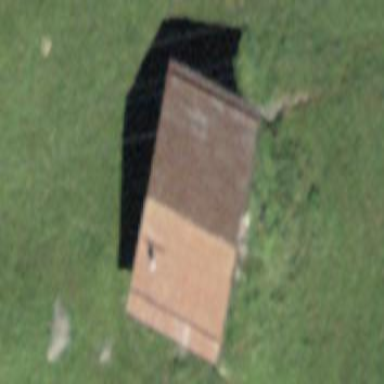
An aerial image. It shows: Rural barn.